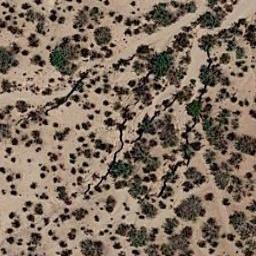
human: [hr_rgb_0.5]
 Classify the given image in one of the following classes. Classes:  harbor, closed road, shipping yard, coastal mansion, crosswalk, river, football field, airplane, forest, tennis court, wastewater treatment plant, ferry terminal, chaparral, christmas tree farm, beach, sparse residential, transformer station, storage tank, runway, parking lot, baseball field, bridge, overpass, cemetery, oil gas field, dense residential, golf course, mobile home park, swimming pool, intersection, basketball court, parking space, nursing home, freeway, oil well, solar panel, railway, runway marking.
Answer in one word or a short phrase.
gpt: chaparral